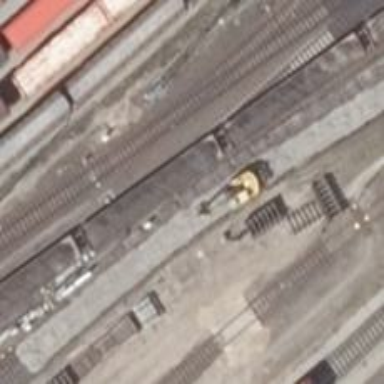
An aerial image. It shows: Railway switch.